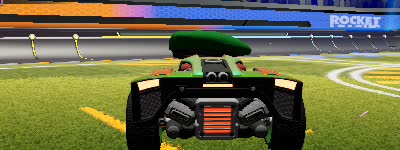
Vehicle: breakout